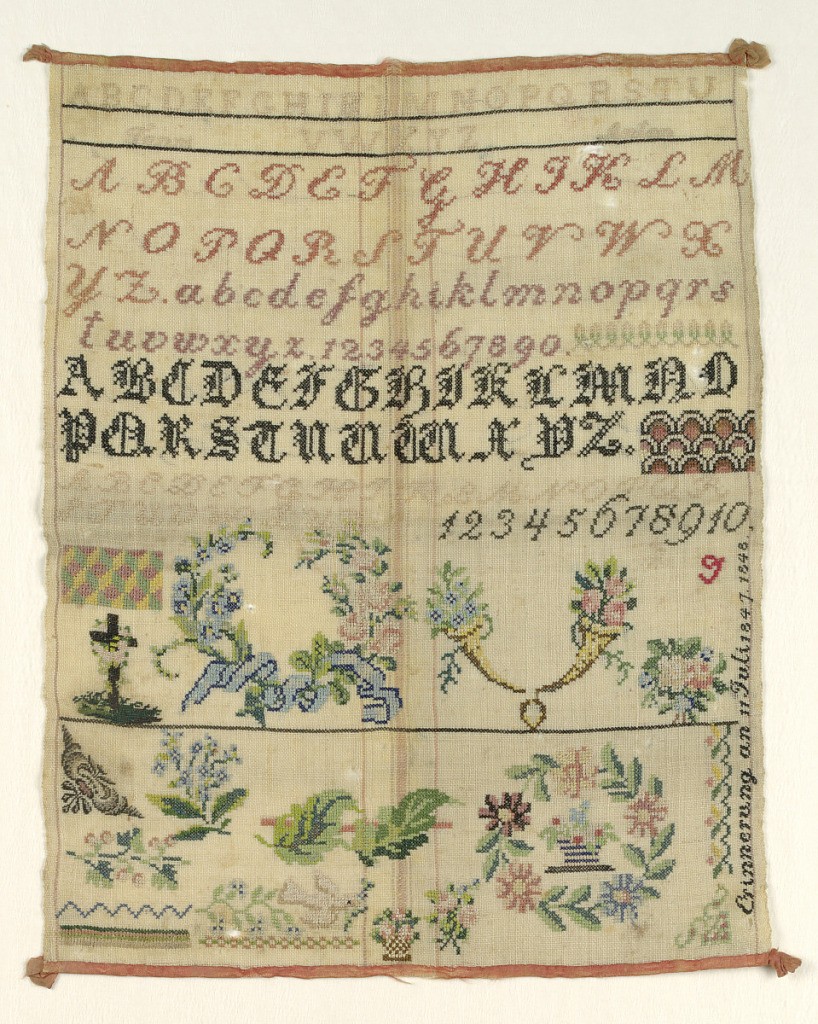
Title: Sampler
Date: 1847–48
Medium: silk and cotton embroidery on wool foundation Technique: embroidered in cross, back, and half-cross stitches on plain weave foundation
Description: Alphabets at top, then wreaths and flowers.